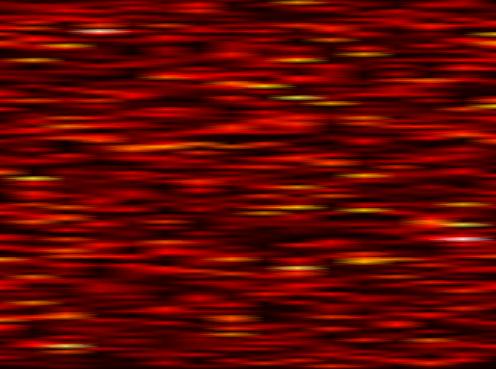
Label: UFMC